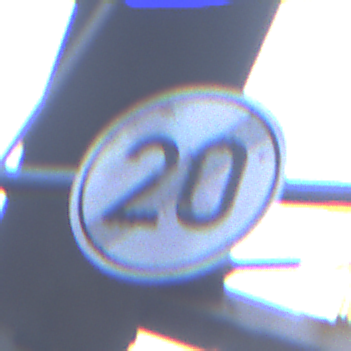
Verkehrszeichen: EndeGeschwindigkeit20
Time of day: SunriseSunset
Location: Outdoor (Urban)
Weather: Clear
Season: NotSpecified
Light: Natural